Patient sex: M
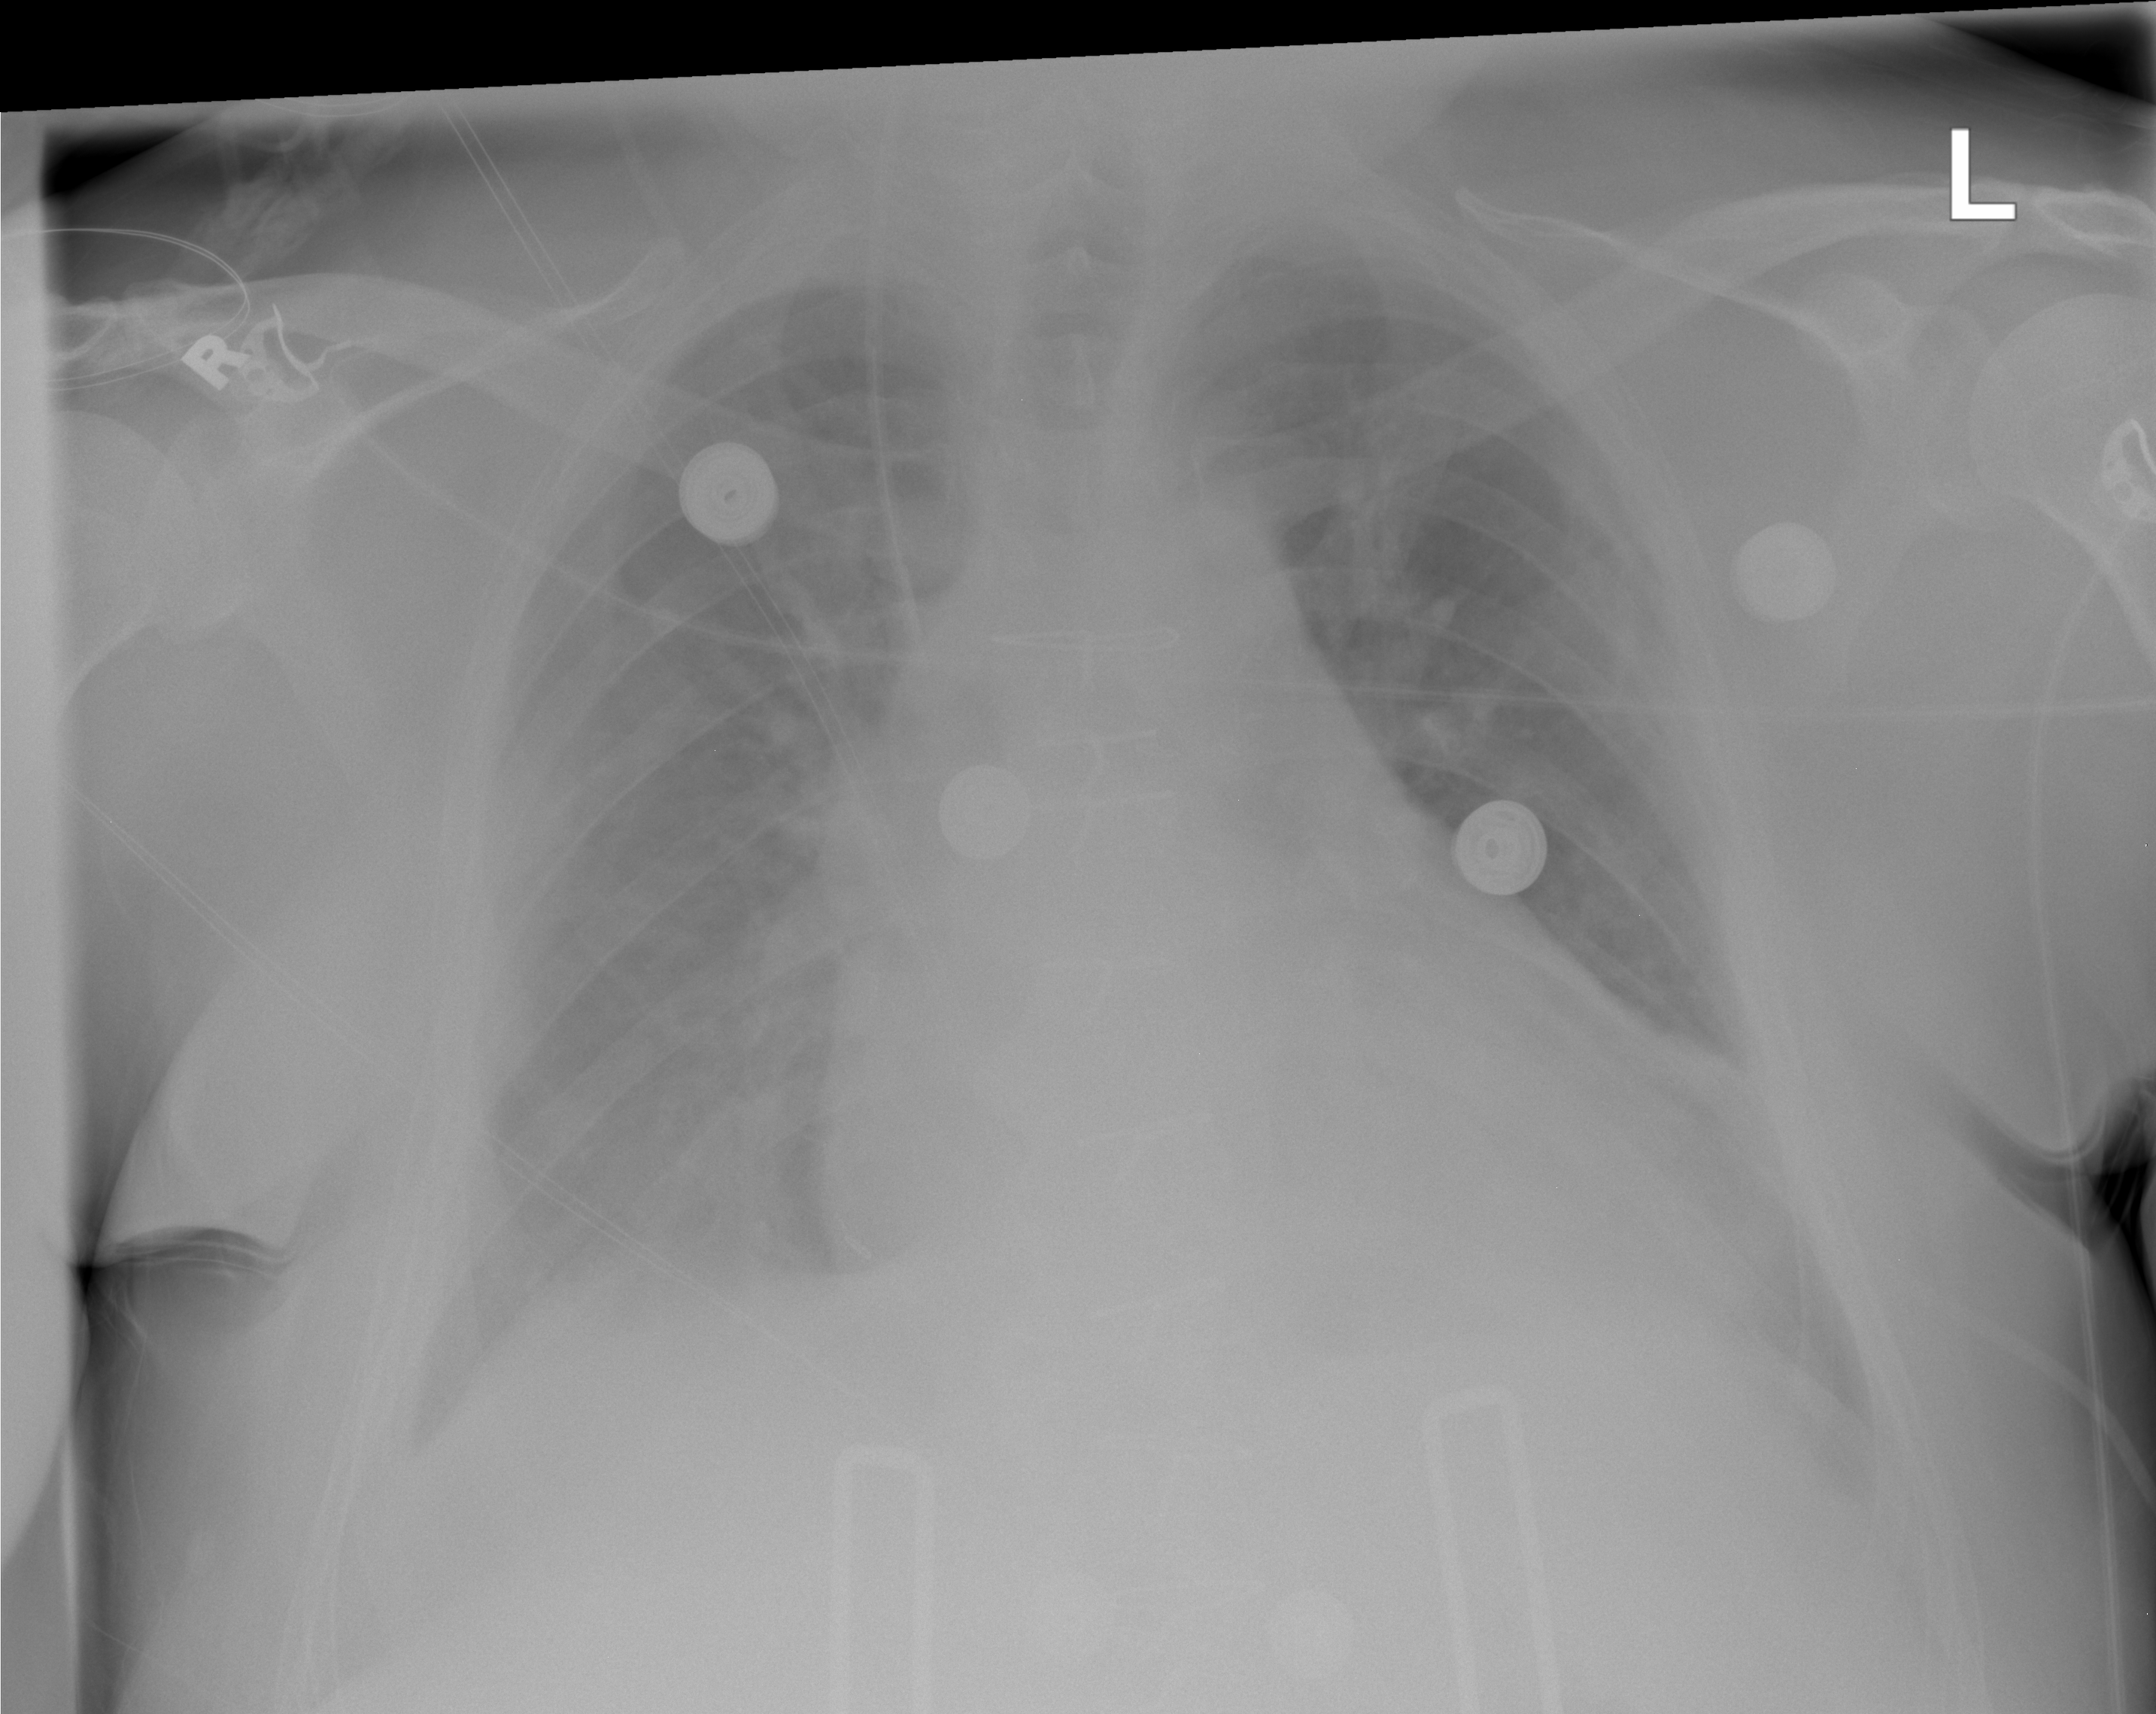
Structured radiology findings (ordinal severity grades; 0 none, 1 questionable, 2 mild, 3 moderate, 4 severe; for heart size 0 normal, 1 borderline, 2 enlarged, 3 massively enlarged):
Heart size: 2
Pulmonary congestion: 0
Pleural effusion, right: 1
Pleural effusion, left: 1
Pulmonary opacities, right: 1
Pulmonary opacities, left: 0
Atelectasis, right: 2
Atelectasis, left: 2